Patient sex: M
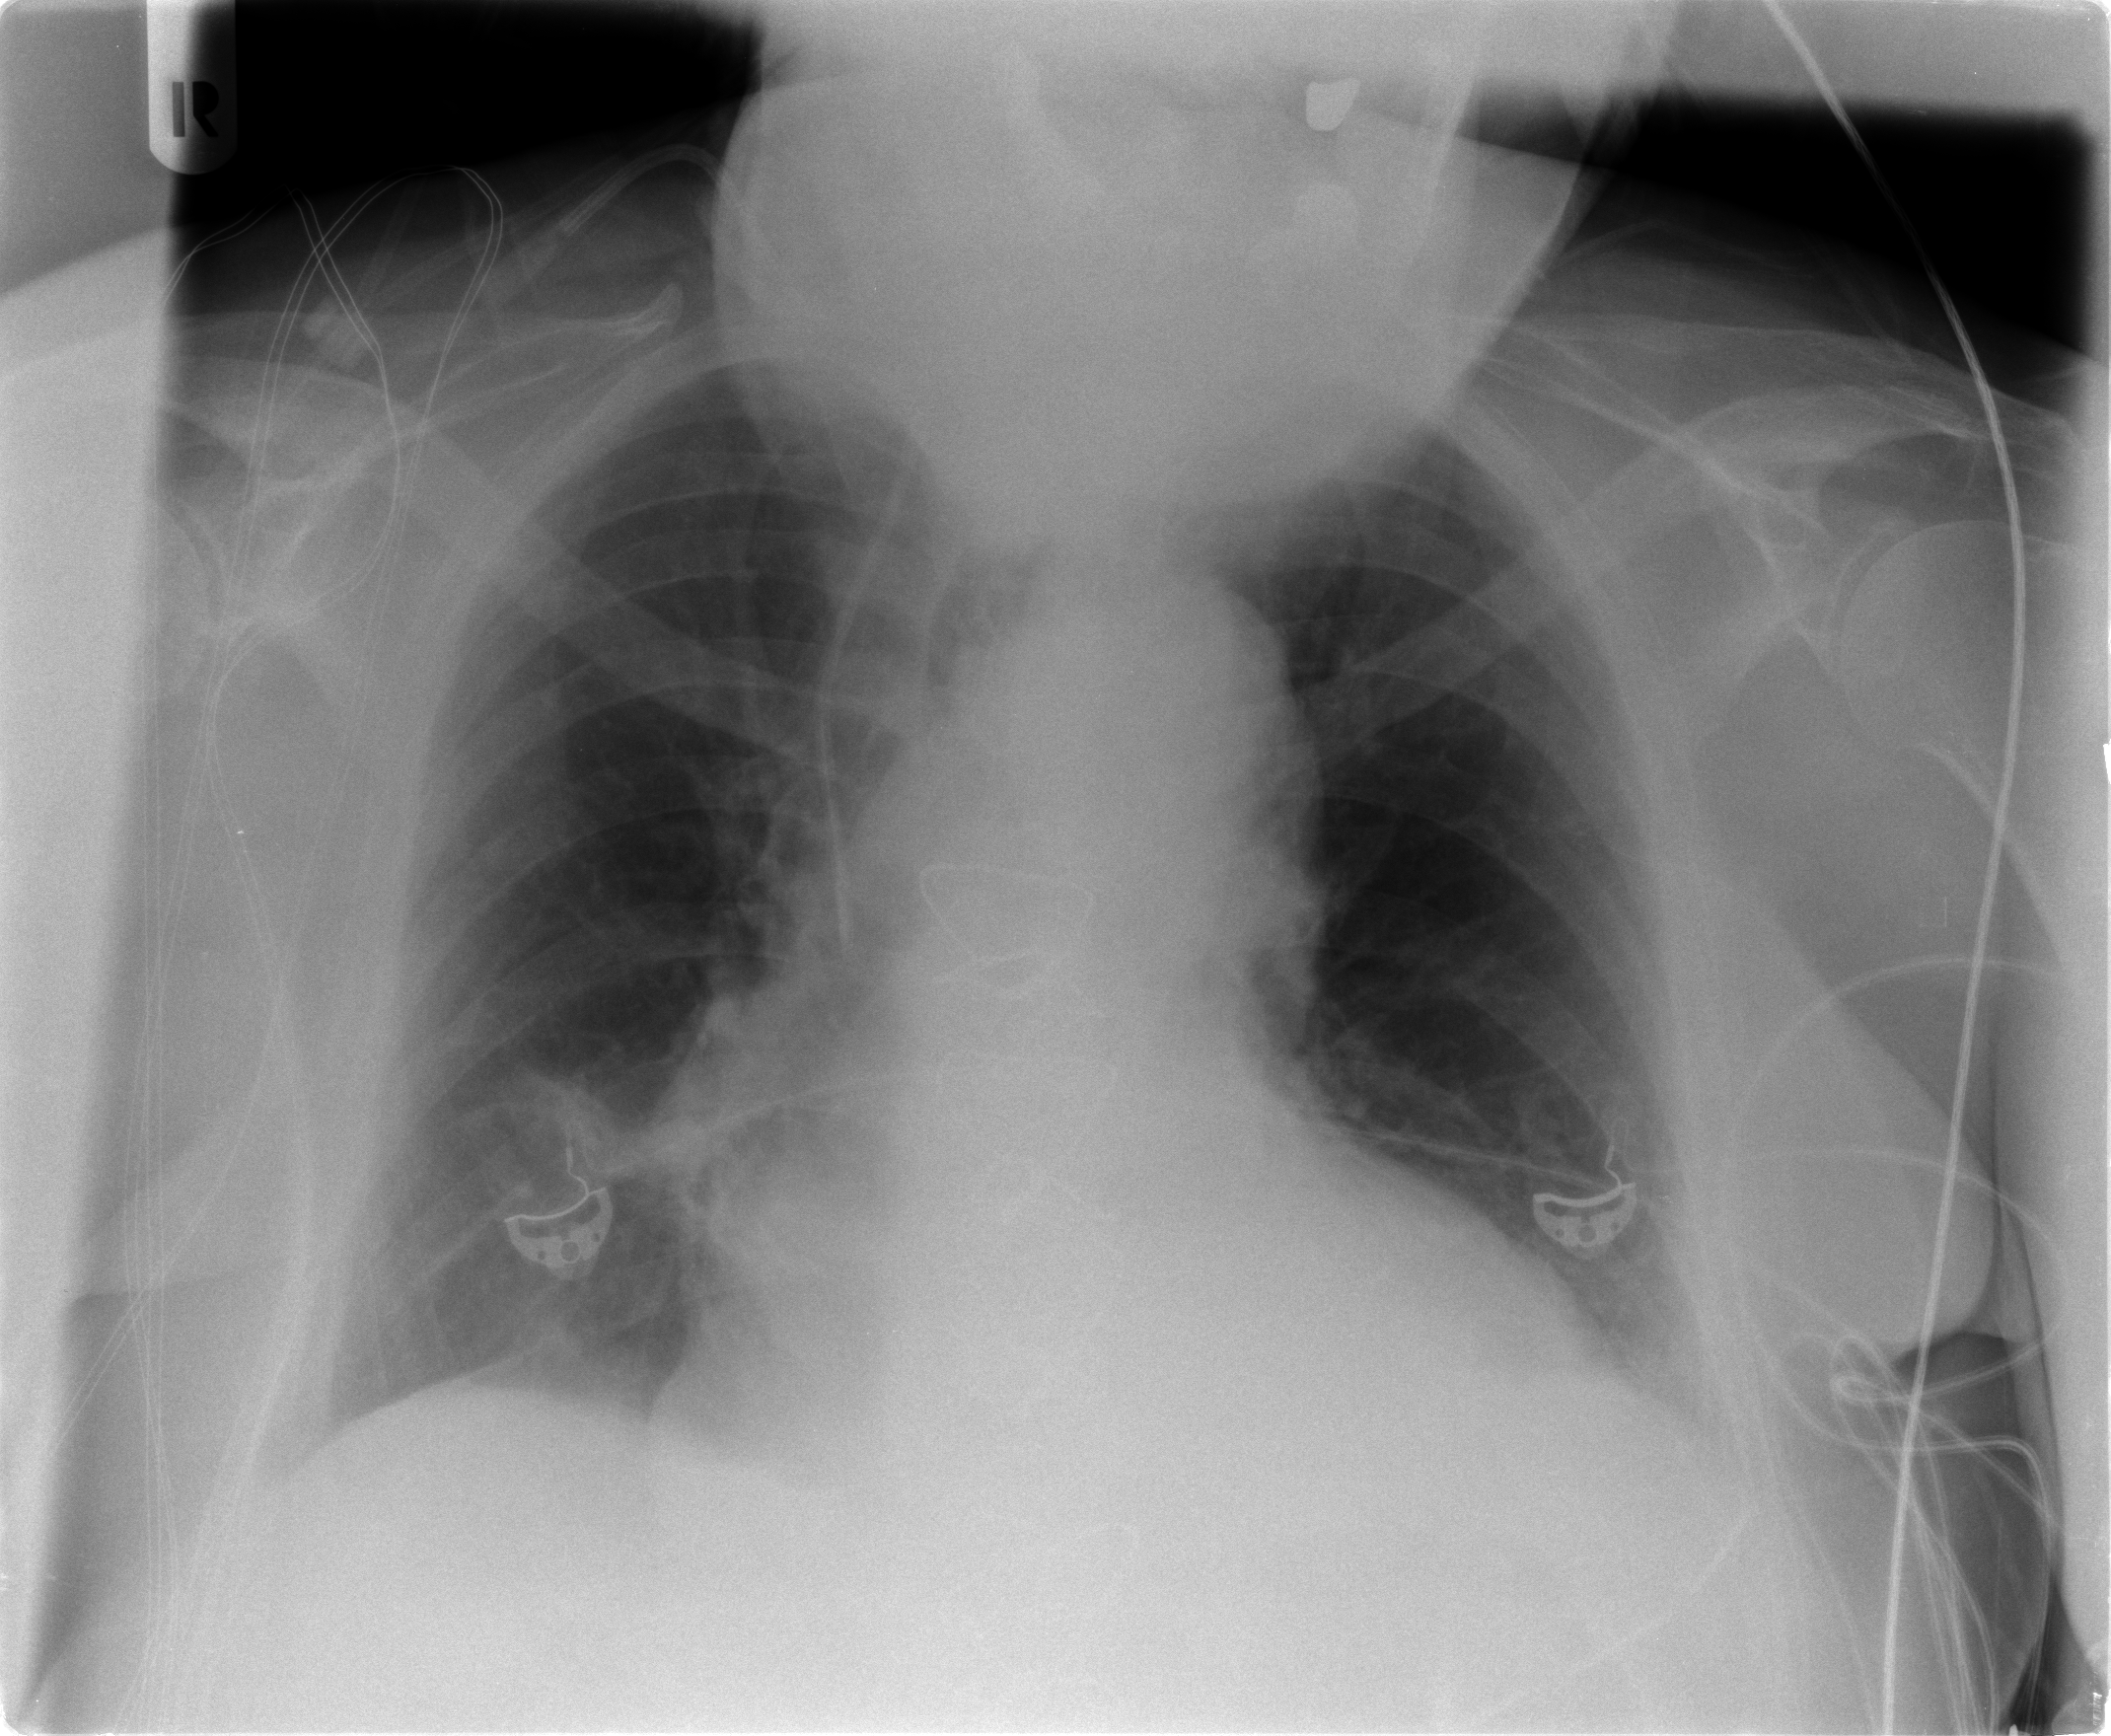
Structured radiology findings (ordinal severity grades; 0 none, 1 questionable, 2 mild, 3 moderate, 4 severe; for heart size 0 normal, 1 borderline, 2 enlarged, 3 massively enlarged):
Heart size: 2
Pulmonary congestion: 1
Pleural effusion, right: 0
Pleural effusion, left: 1
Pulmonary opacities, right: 0
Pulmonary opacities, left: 0
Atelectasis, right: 1
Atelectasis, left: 1